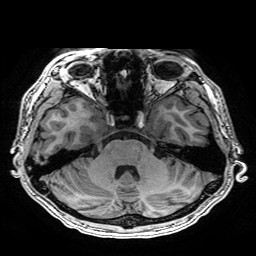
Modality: T1w
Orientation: coronal
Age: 21
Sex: male
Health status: healthy
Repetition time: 2.53 s
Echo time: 0.0034 s